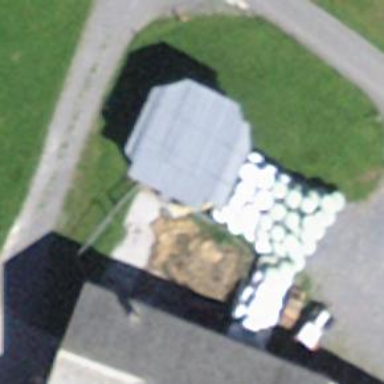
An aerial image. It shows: Silo.